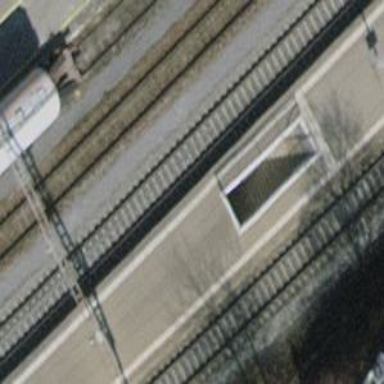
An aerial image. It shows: Tunnel with paving stones steps.